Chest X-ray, AP view. Patient: 29 years old, sex F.
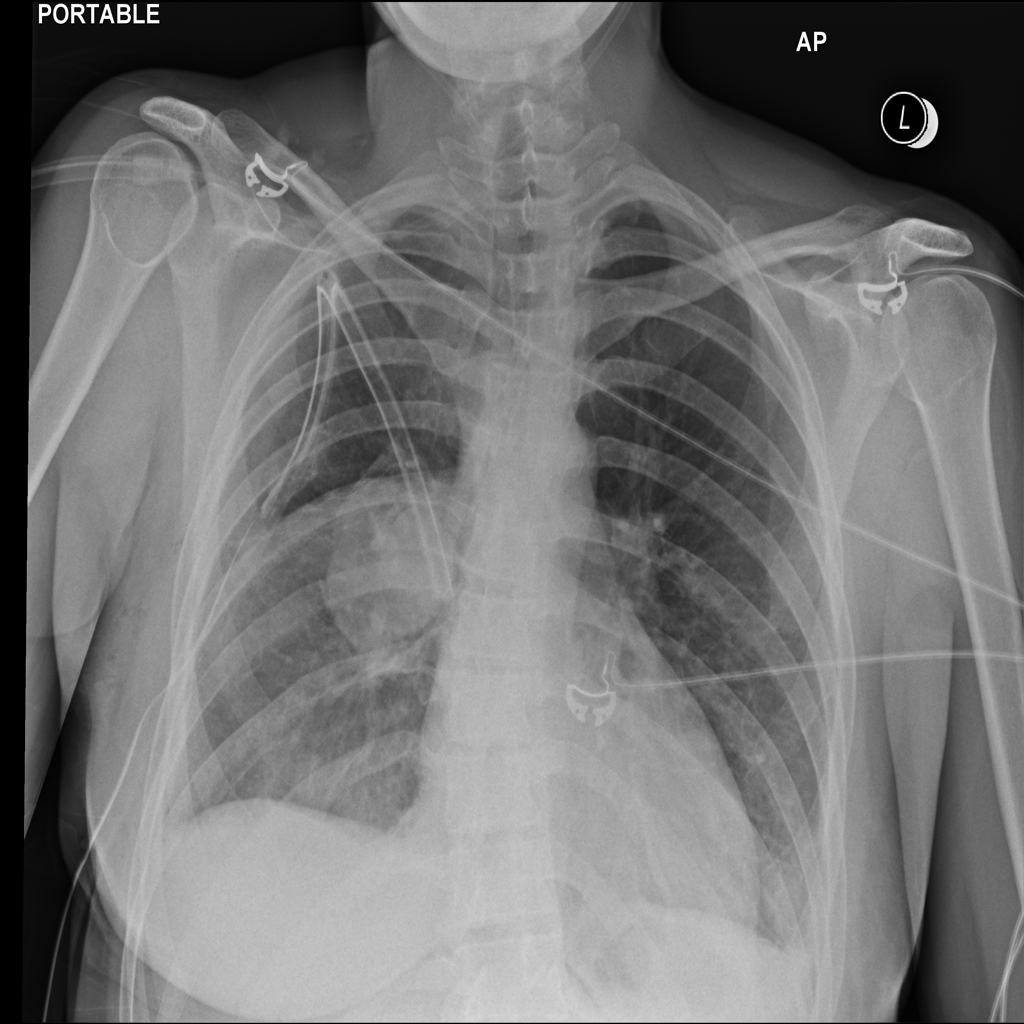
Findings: Mass